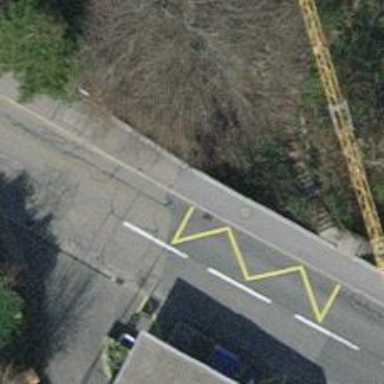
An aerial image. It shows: Platform for public transport. The platform is located by the road.